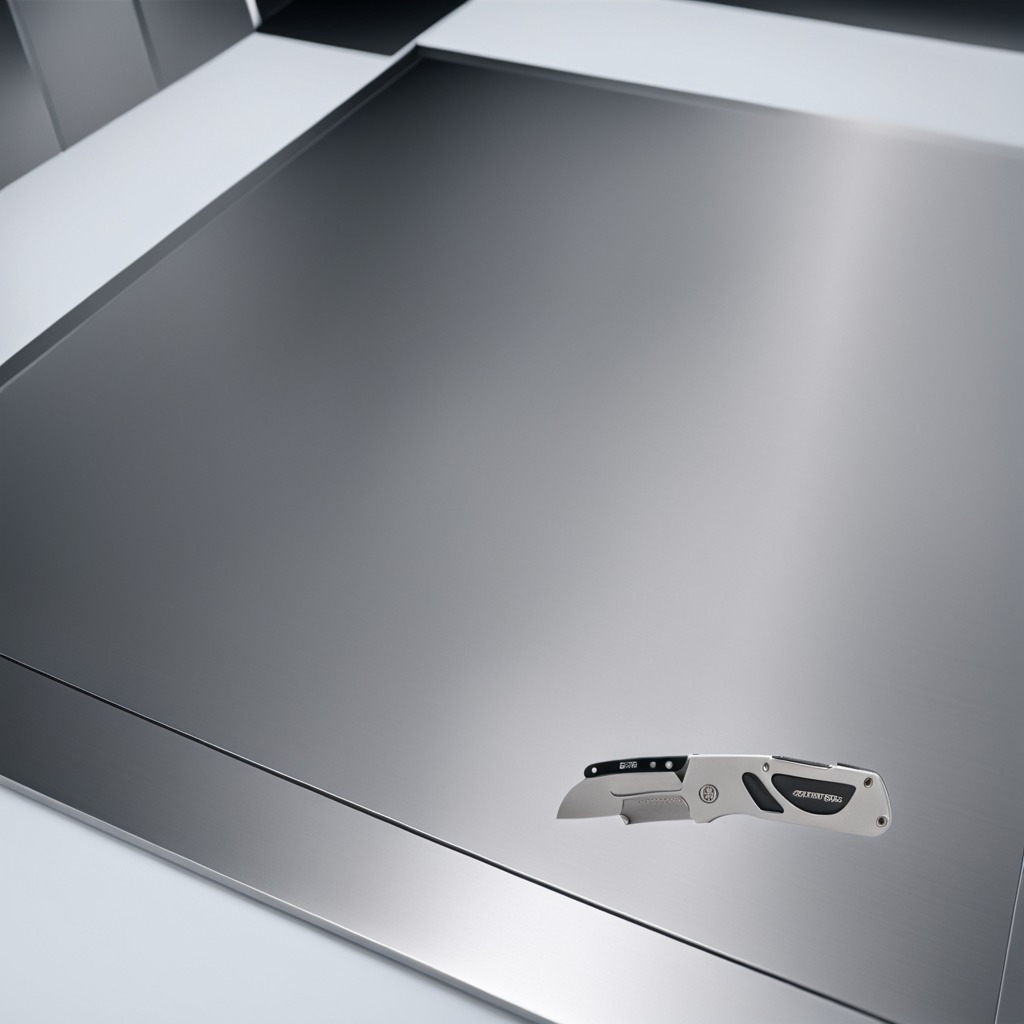
A utility knife is lying on the stainless steel table in a high-end prototyping lab.